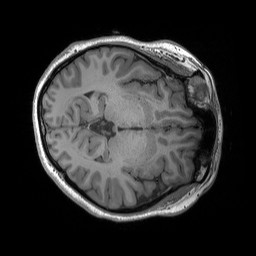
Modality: T1w
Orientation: axial
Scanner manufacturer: siemens
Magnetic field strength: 3 T
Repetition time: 2.25 s
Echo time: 0.00306 s